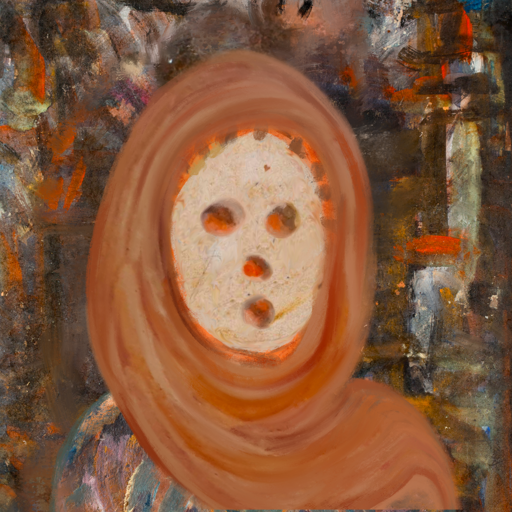
Background: GypsyQueen, Head And Neck Front: Rupkatha, Face Front: Rupkatha, Bust: Boggyland, Hair Front: Blank, Head Accessory: Pious_Lady_Scarf, Second Necklace: Blank, Necklace: Blank, Baby: Blank